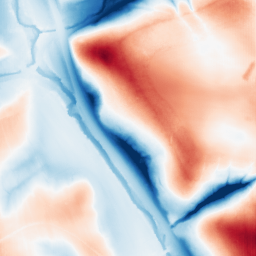
Category: edge_preserving
Decomposition family: guided
Decomposition parameters: radius: 32
eps: 1
Upsampling method: fft_zeropad
Upsampling parameters: scale: 2
Upsampling scale: 2